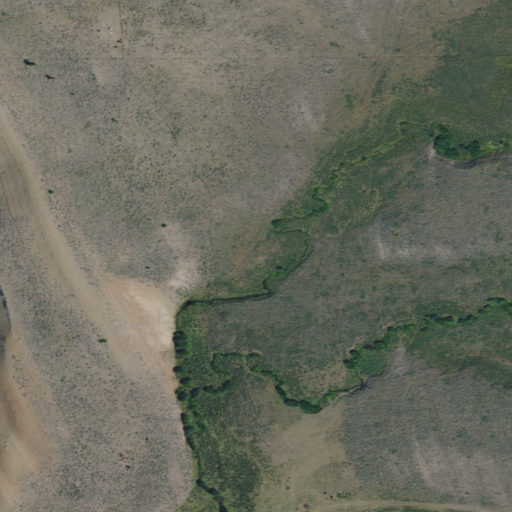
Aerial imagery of valley in Montana named Sawmill Gulch containing shrub, grassland, and evergreen forest